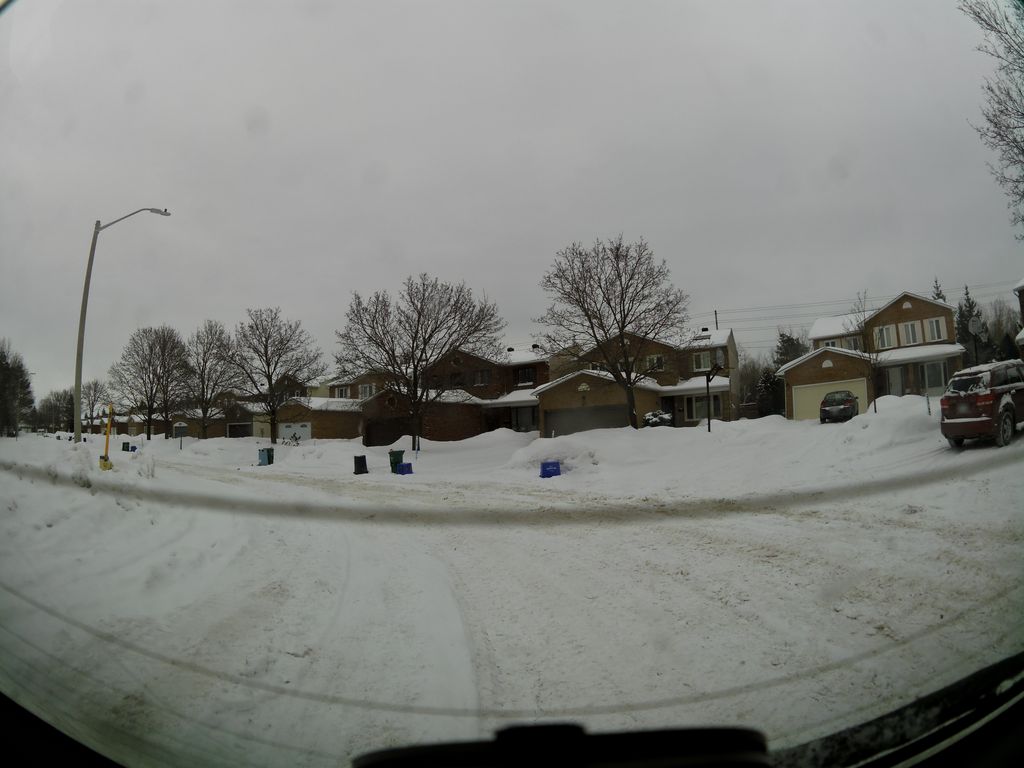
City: ottawa-gatineau